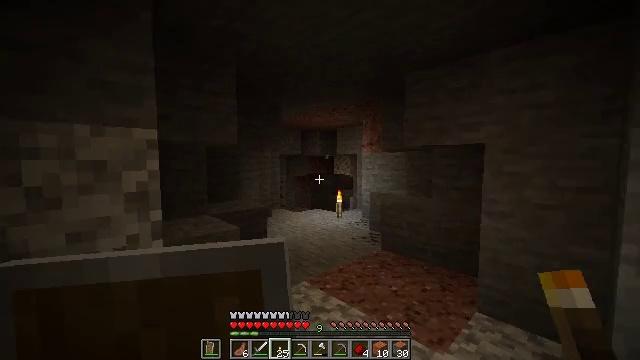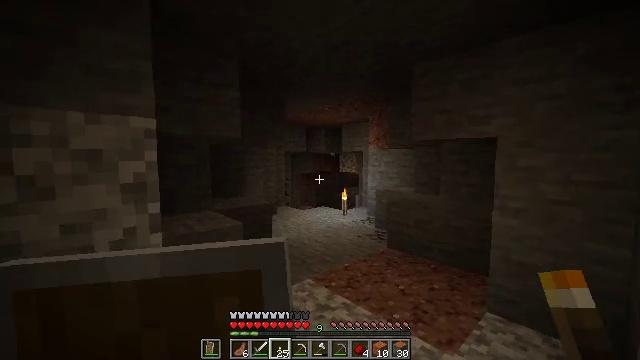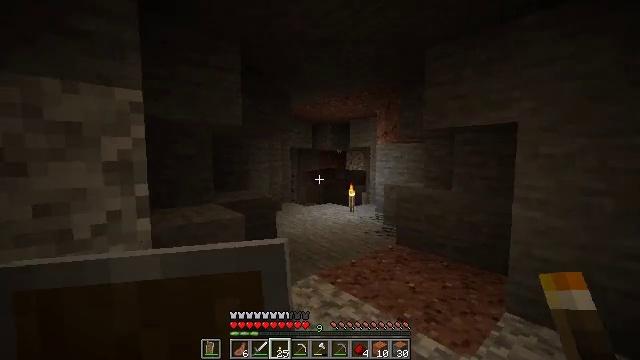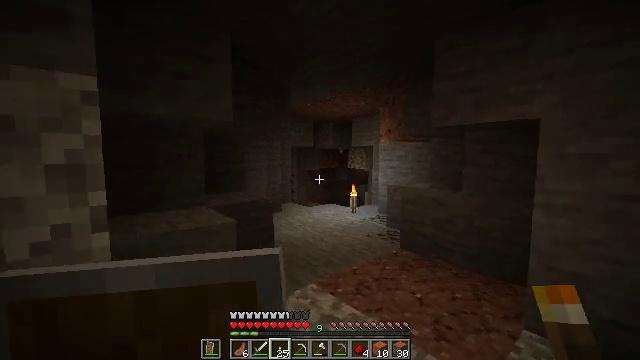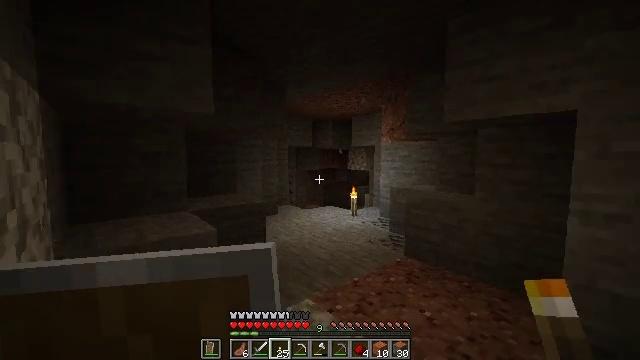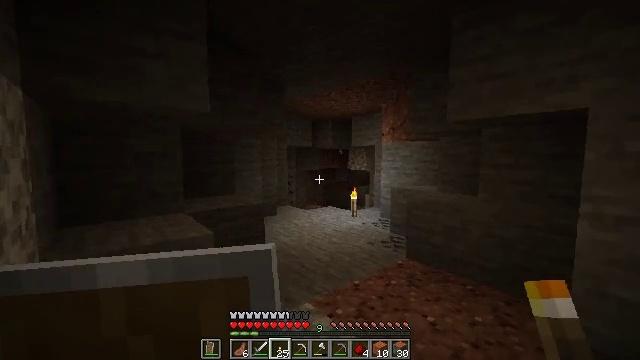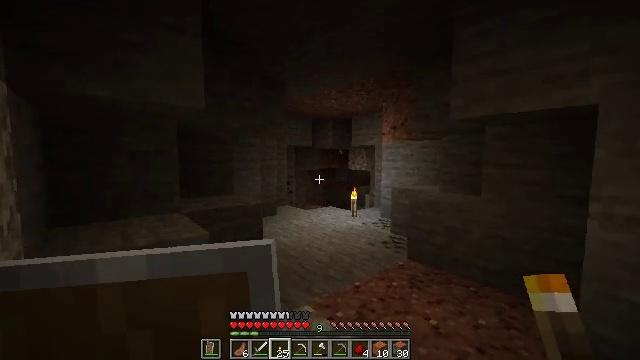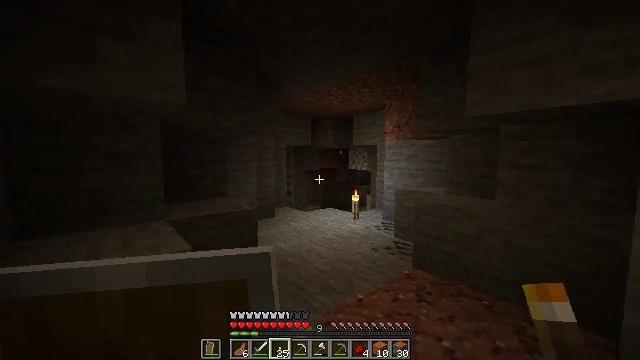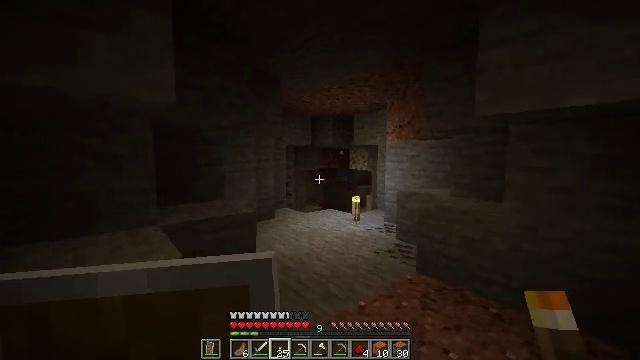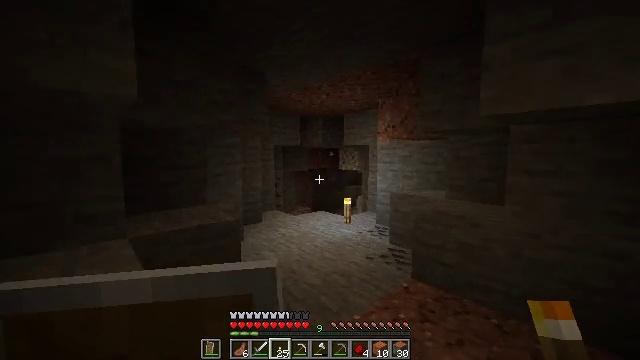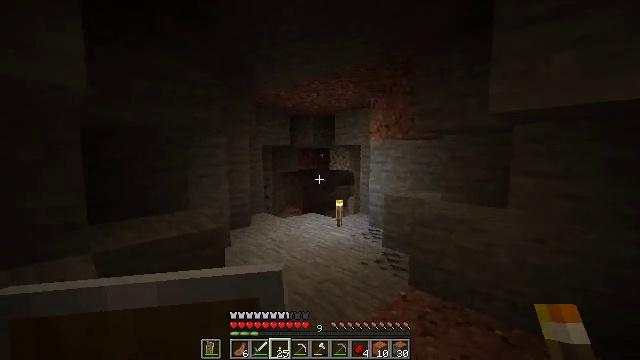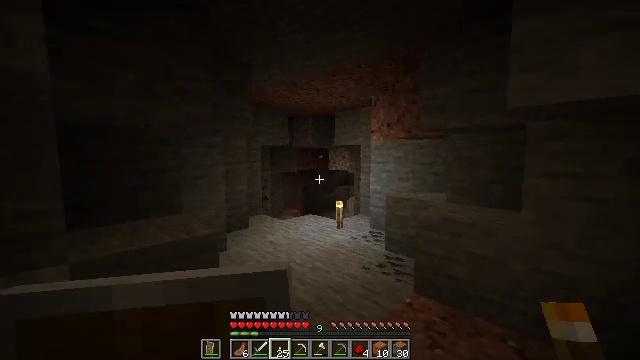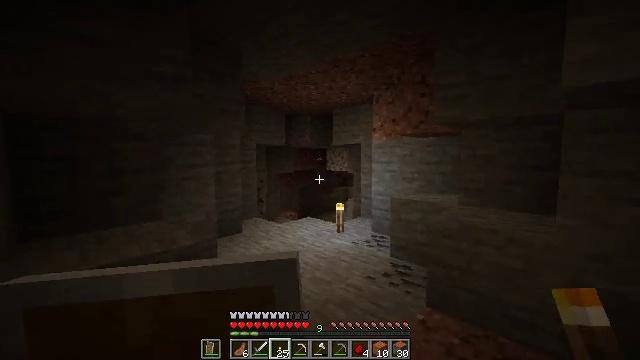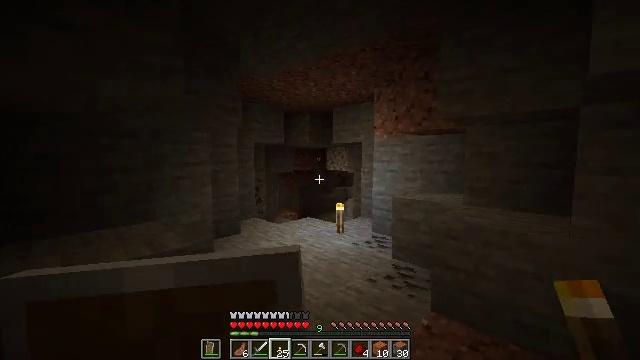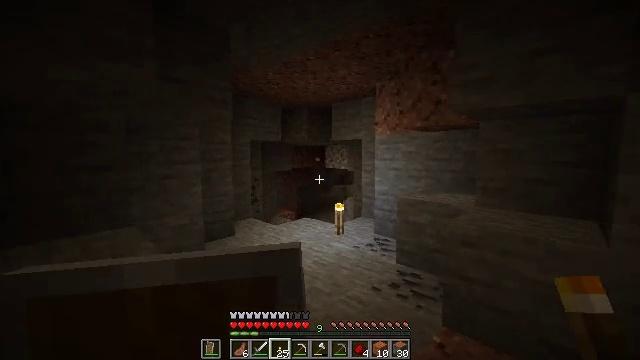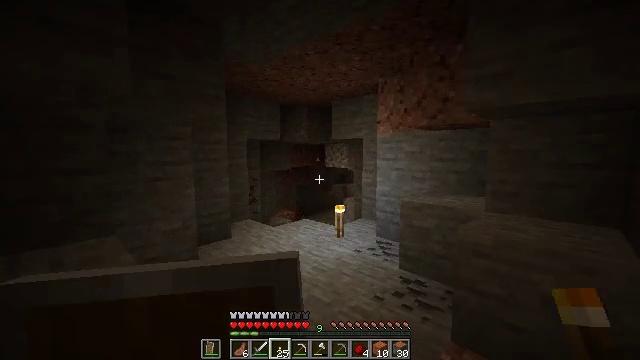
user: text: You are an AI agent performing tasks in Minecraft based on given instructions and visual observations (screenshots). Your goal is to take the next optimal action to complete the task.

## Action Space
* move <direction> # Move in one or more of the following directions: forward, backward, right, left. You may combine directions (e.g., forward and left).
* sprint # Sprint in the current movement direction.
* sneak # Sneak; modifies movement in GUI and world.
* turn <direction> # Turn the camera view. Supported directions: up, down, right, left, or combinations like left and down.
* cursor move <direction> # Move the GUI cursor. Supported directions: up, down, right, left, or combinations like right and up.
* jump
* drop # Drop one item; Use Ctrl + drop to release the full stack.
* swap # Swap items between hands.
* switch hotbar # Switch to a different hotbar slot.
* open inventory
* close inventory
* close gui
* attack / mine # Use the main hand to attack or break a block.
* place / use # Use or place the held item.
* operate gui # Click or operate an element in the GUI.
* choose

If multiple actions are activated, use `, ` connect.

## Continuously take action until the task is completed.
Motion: motion action
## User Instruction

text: Mine the coal ore underground.
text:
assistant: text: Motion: move forward, turn left
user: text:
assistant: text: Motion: move forward, turn left
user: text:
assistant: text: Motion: move forward
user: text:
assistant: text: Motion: move forward
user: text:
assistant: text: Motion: no_op
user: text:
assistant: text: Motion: move forward
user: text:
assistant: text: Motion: move forward
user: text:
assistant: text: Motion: move forward
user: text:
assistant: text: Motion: move forward, turn right
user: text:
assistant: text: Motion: move forward, turn right
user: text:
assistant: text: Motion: move forward
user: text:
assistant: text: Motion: move forward
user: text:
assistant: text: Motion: move forward
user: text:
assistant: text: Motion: move forward
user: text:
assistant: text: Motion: move forward
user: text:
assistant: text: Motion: move forward, turn down
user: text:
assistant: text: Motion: move forward, turn down
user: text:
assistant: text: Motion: move forward, turn down
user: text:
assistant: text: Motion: move forward, turn down
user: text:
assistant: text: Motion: move forward, turn down
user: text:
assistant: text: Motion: move forward, turn down
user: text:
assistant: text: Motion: move forward
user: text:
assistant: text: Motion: move forward, turn down
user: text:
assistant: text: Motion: move forward
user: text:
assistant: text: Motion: move forward
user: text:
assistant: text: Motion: move forward
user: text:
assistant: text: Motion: move forward
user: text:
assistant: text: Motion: move forward
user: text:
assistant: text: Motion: move forward
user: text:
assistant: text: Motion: move forward